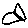
Label: fish